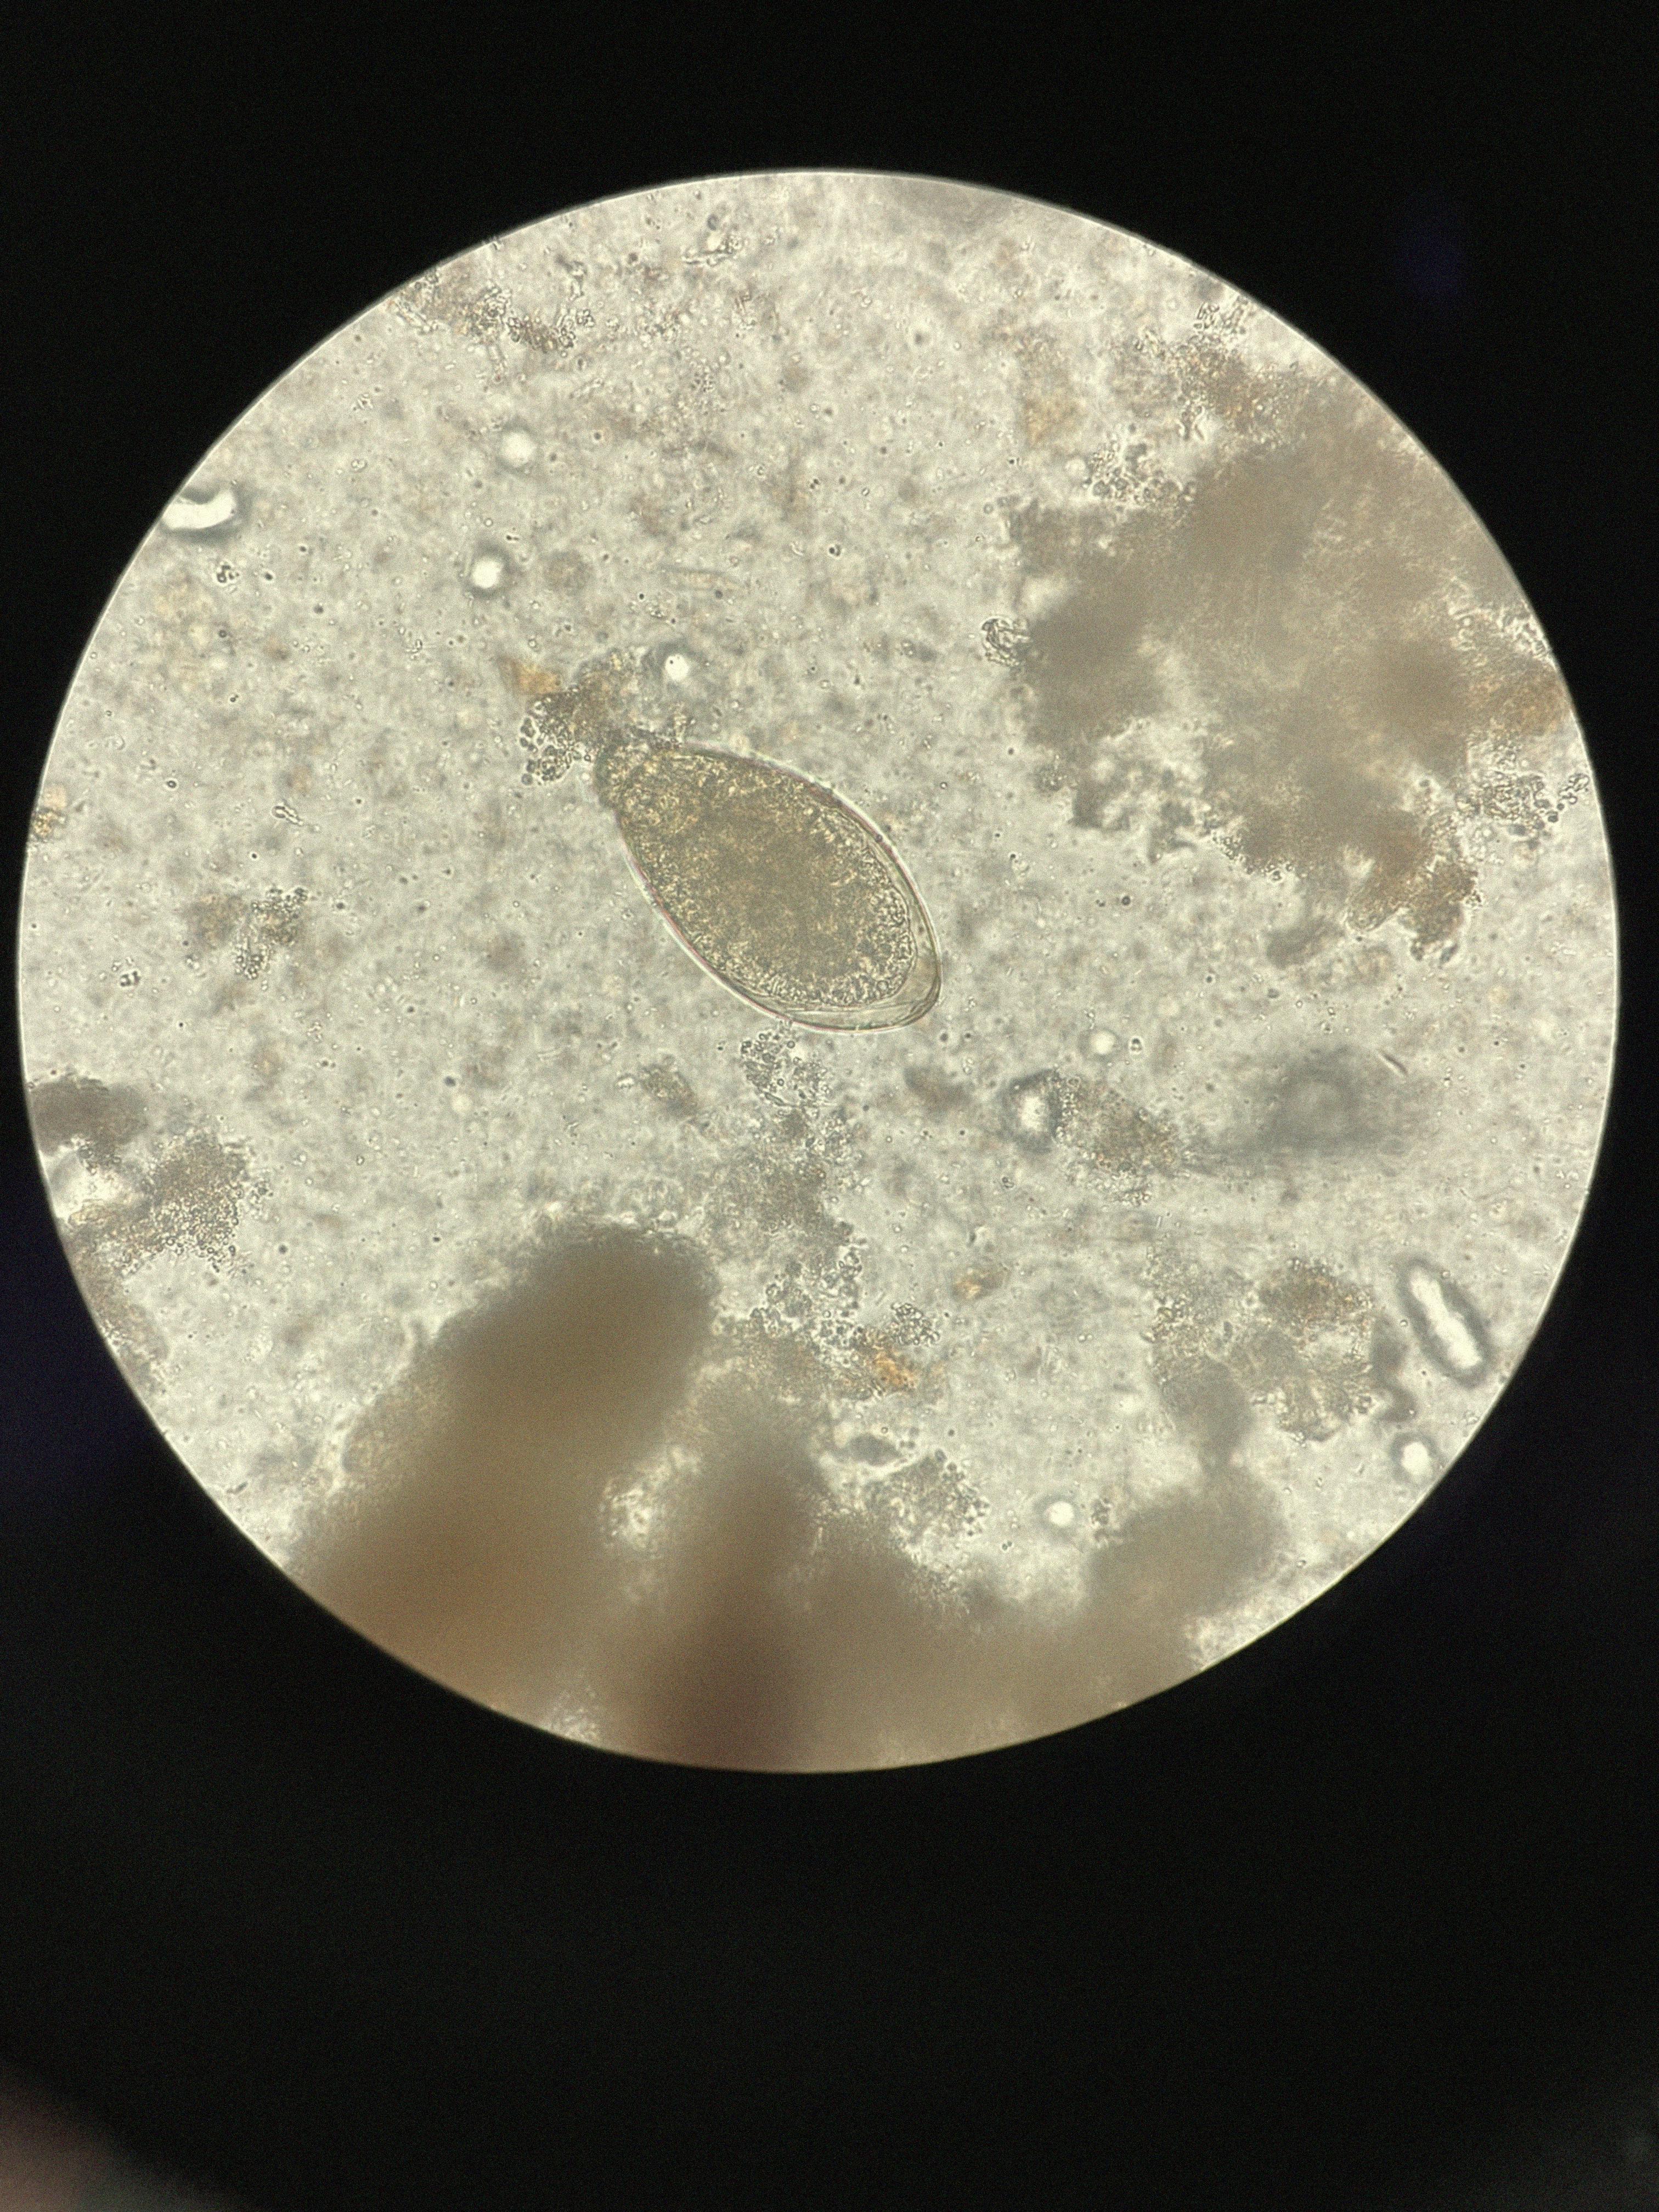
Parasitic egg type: Fasciolopsis buski